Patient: sex F, age 53
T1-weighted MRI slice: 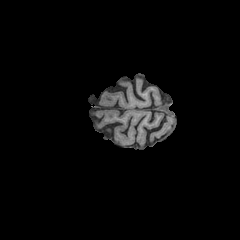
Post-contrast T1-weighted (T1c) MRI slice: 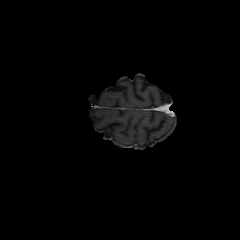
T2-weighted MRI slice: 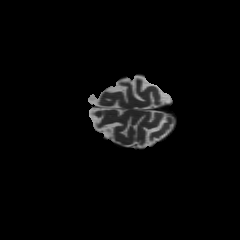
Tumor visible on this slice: no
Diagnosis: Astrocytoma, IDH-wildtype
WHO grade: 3